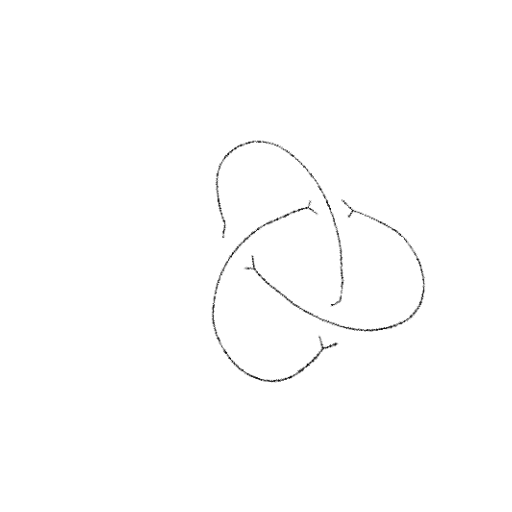
Crossing number: 3